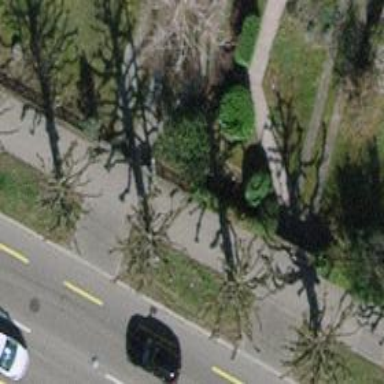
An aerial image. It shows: Tree-lined avenue.